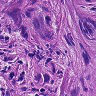
Metastatic tissue present: yes